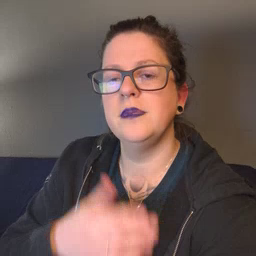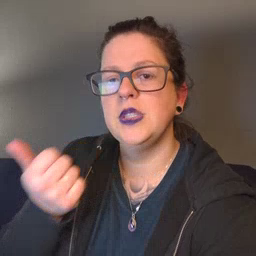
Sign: better